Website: walmart
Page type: billing-address
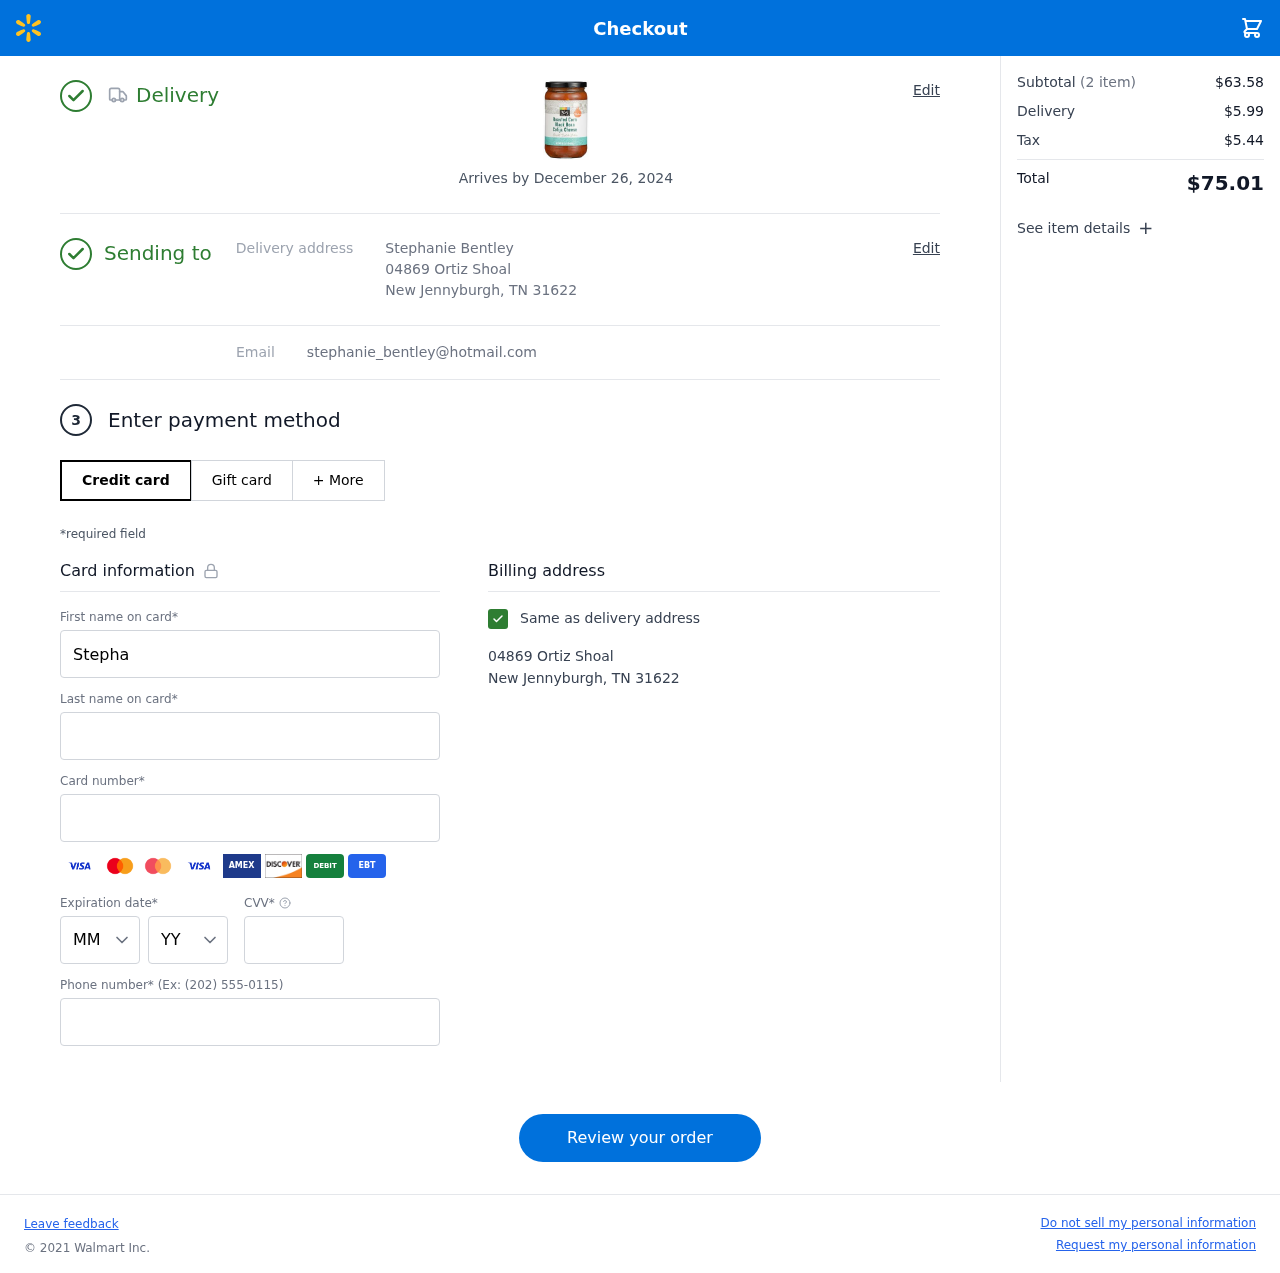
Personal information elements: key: PII_CARD_CVV
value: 283
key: PII_CARD_EXPIRY_MONTH
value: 03
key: PII_CARD_EXPIRY_YEAR
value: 28
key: PII_CARD_NUMBER
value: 6579 0343 1538 5093
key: PII_EMAIL
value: stephanie_bentley@hotmail.com
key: PII_FIRSTNAME
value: Stephanie
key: PII_FULLNAME
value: Stephanie Bentley
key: PII_LASTNAME
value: Bentley
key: PII_PHONE
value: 5459151410
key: PII_STREET
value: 04869 Ortiz Shoal
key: PII_CITY_STATE_ZIP
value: New Jennyburgh, TN 31622
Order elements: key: ORDER_DELIVERY_DATE
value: Arrives by December 26, 2024
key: ORDER_NUM_ITEMS
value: (2 item)
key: ORDER_SUBTOTAL
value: $63.58
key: ORDER_SHIPPING_COST
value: $5.99
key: ORDER_TAX
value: $5.44
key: ORDER_TOTAL
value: $75.01